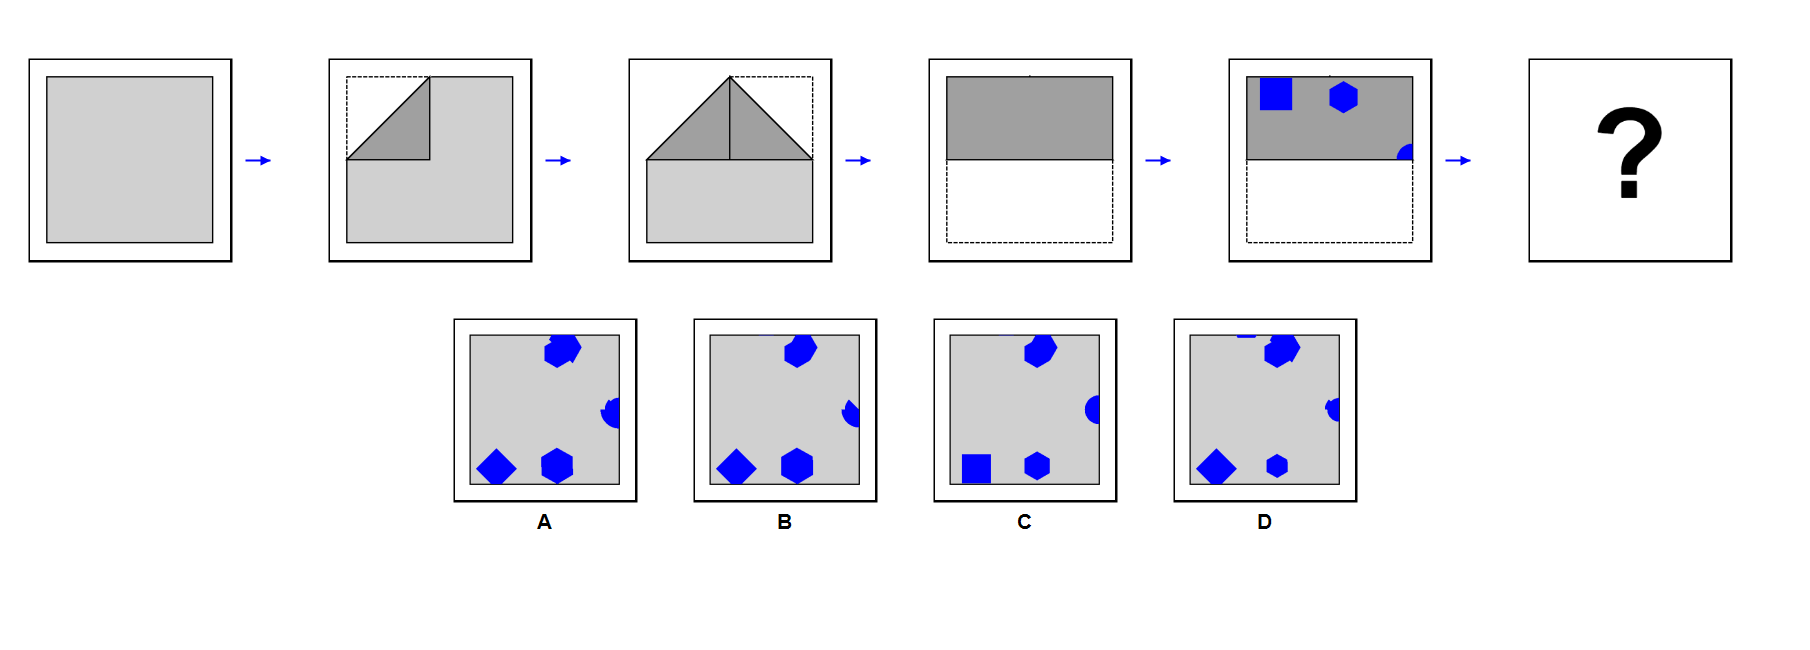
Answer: C